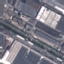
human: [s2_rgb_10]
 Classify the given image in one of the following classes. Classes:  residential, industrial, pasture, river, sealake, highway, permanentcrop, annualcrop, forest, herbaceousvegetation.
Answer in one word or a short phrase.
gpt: Industrial